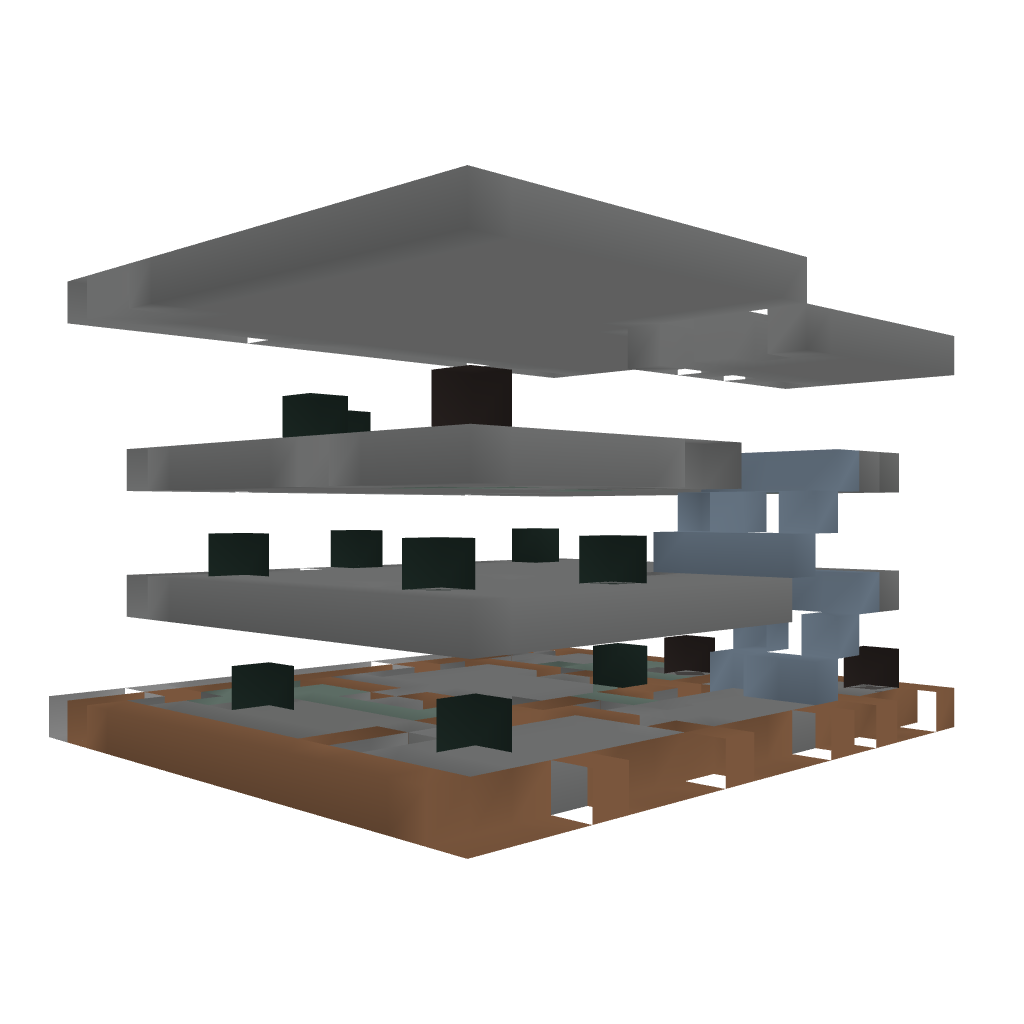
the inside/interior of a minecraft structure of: survival dungeon